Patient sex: F
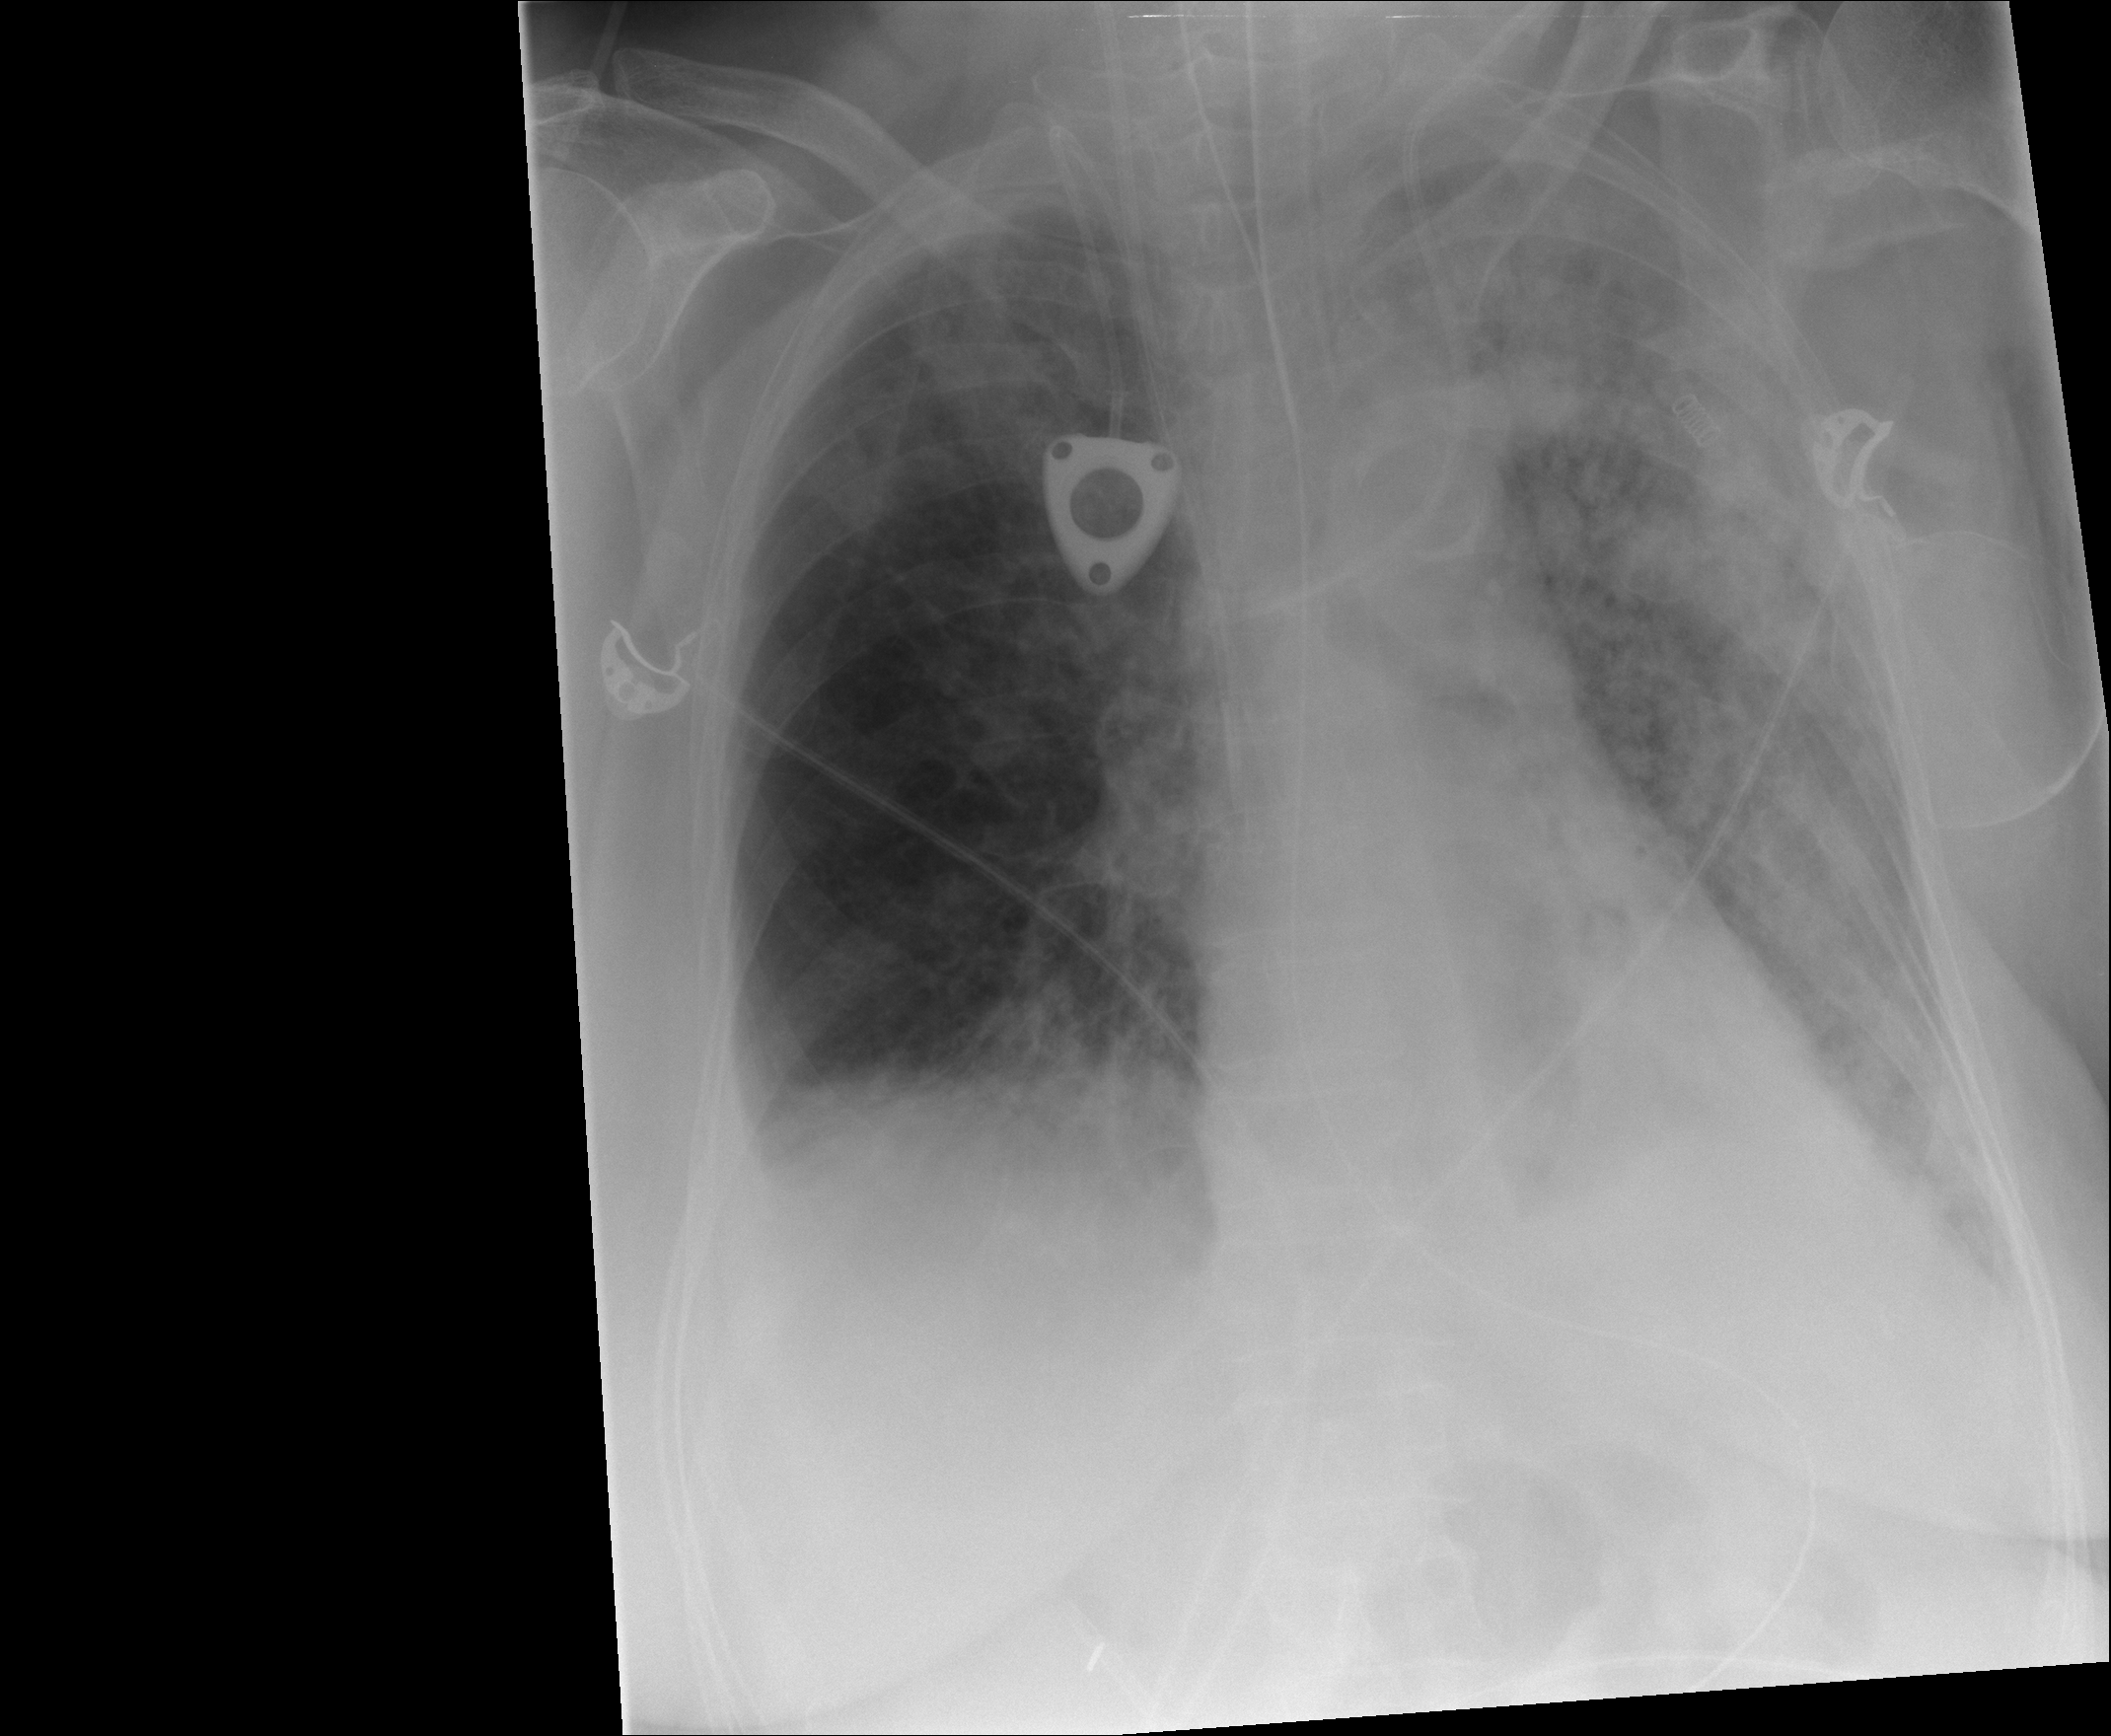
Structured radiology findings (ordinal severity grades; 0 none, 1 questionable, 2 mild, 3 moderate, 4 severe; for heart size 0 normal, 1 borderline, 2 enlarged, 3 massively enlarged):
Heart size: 0
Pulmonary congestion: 2
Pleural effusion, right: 2
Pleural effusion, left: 3
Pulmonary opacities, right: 0
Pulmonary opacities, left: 3
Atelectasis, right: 2
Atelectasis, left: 3